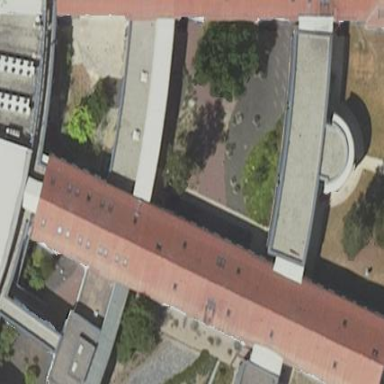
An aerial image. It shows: Hospital building with gabled red roof oriented along its structure.